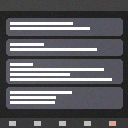
Screen state: on